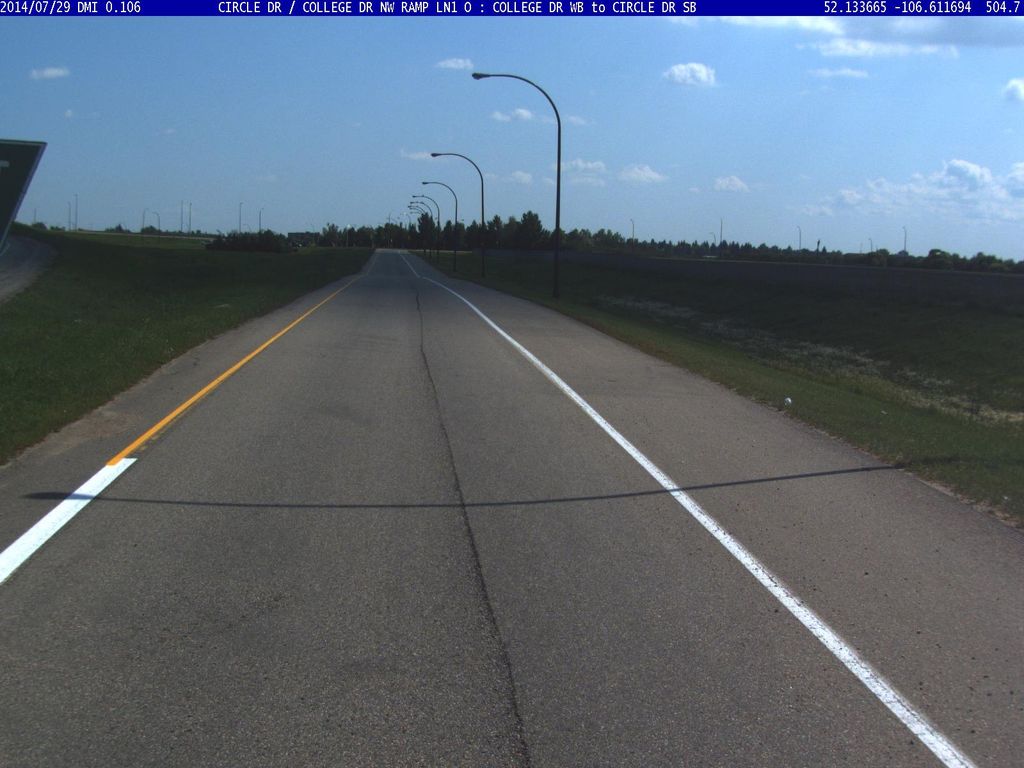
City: saskatoon